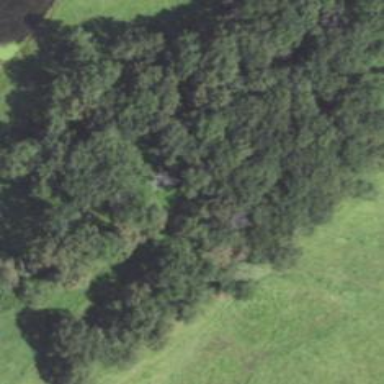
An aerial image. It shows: Beautiful woodland area.